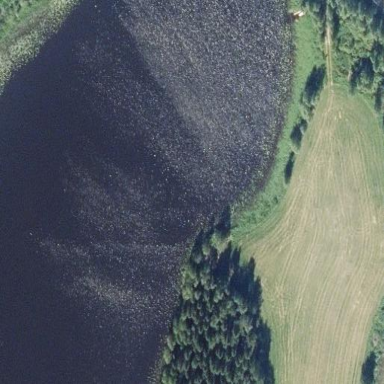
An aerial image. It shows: Peaceful pond surrounded by nature.